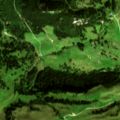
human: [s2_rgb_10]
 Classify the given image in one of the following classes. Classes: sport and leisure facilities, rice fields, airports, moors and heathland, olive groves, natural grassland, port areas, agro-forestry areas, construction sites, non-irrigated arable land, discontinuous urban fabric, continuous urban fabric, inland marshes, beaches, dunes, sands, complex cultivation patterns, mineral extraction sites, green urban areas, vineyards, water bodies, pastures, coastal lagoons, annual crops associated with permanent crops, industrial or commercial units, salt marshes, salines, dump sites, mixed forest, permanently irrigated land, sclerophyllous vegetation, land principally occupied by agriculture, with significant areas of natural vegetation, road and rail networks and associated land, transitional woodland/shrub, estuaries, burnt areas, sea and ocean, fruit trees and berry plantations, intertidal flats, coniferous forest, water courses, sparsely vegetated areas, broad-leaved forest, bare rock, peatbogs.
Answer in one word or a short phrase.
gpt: pastures, coniferous forest, mixed forest, natural grassland, moors and heathland